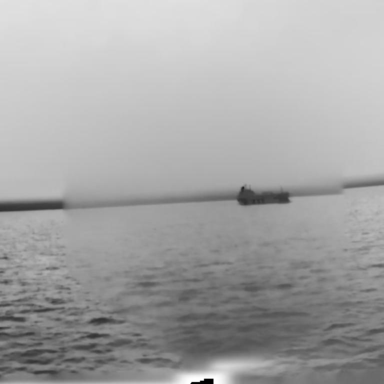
There is a liner in the infrared image.